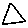
Label: triangle